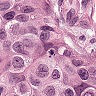
Metastatic tissue present: yes